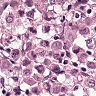
Metastatic tissue present: yes